Question: I'm trying to configure my Object Mapper without knowing which mapper I'm using. :/
This might sound a bit strange. The reason for this is that I'm trying out the Onion Architecture so my UI cannot know about my Object Mapper located in my Infrastructure. See <URL> for an example.

I'm having some trouble figuring out how I should "delegate" the none default mapping behavior.
Stuff like:
'''
Mapper
.CreateMap<MyModel, MyDestViewModel>()
.ForMember(
dest => dest.SomeDestinationProperty,
opt => opt.MapFrom(src => src.SomeSourceProperty)
);
'''
I've setup a class in my MVC project which is called from Global.asax and this is where I want to configure my mappings.
'''
public static class MapConfig
{
public static void RegisterMaps()
{
}
}
'''
I was thinking I could do something like the following. (IMapper is a self defined interface located in Domain)
'''
public static void RegisterMaps(HttpConfiguration config)
{
var mapper = config.DependencyResolver.GetService(IMapper);
mapper.CreateMap<MyModel, MyViewModel>();
}
'''
Now... how would I go about setting up special behavior like the .ForMember? Keeping in mind that it cannot be AutoMapper specific.
I was thinking something along these lines 'mapper.CreateMap<MyModel, MyViewModel>(Expression<Func<T>>)' where the Func would do some black magic that I cannot figure out right now :( - Am I on the right path or have I missed something essential?
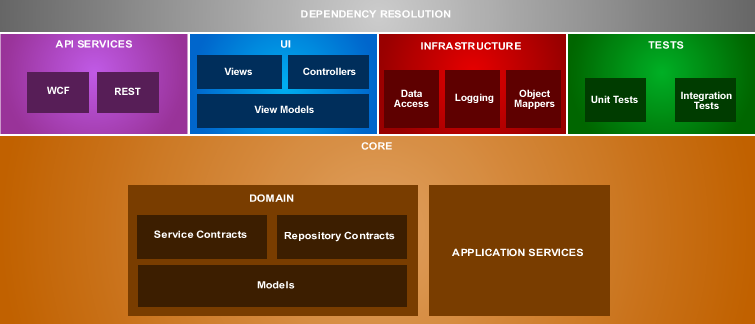
Answer: Onion Architecture isn't about the being implementation-agnostic, it's about the .
Just create an IMapper interface for the execution of mappings, but don't worry about the configuration. This applies to your ORM, IoC container and everything else.
Also, Onion Architecture isn't about project structure, it's about the direction of your dependencies. Just call CreateMap in your UI. You can then define an IMapper interface all the way down in Core, with the other pieces implementing a version that delegates to AutoMapper.